Interaction volume radius: 5 \u00c5
Interaction volume height: 10 \u00c5
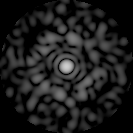
Disorder parameter: 0.8504